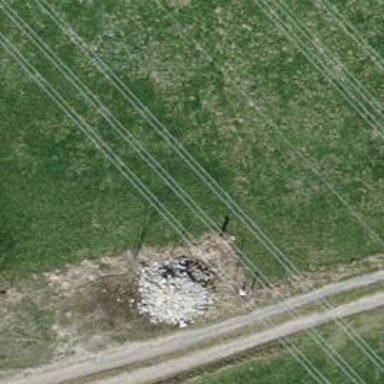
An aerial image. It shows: Minor power line.